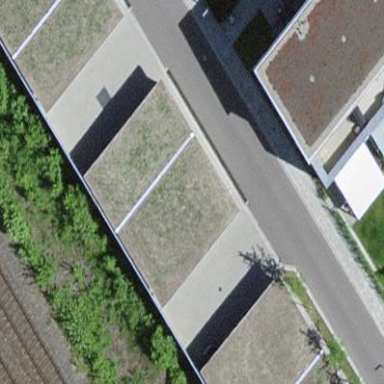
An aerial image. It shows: Carport building.